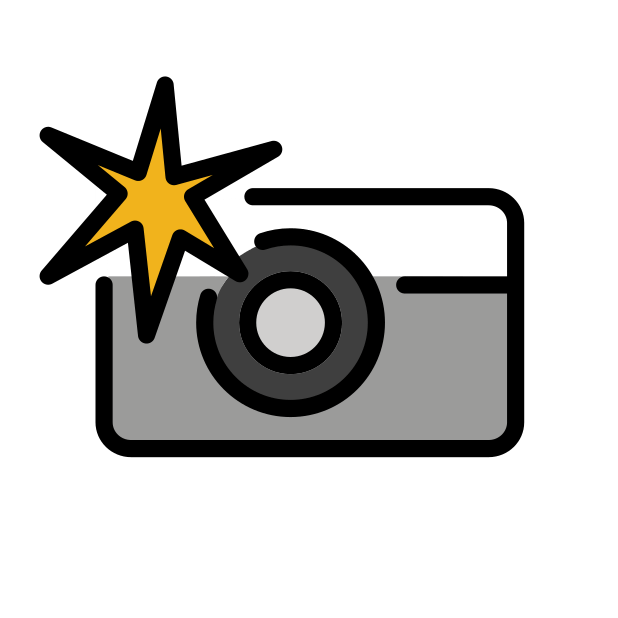
Emoji: 📸
Name: camera with flash
Unicode: 0x1f4f8